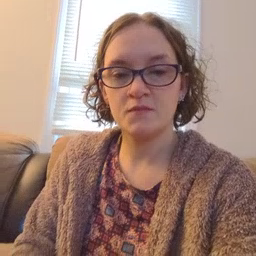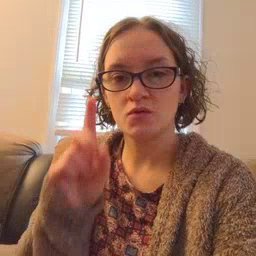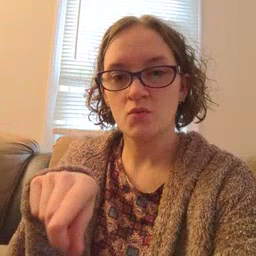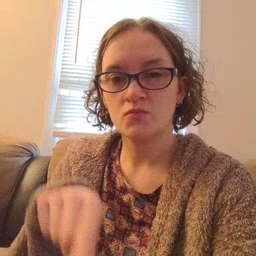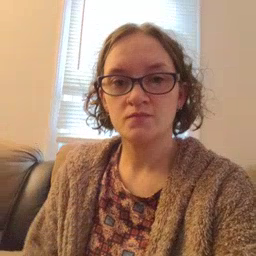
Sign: go